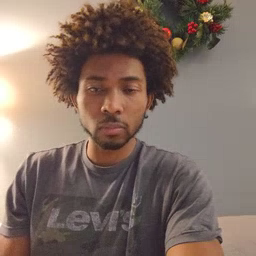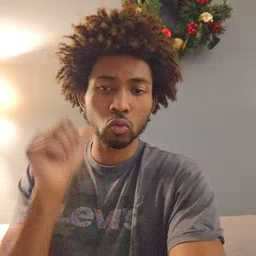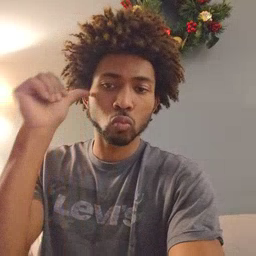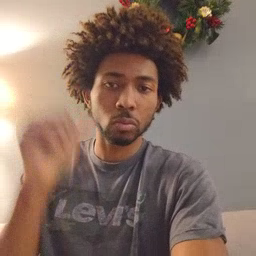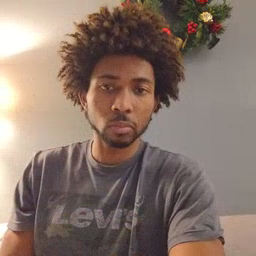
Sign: yesterday